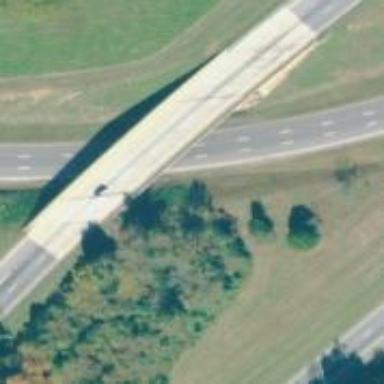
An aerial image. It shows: Bridge over motorway.